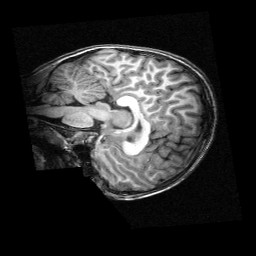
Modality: T1w
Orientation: sagittal
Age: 11
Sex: male
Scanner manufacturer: siemens
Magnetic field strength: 3 T
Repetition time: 2.3 s
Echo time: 0.00336 s